The image is an STFT spectrogram (time versus frequency) of a rolling-element bearing's vibration signal. Determine the bearing's health state. Answer with exactly one of: normal, inner_race, outer_race, ball.
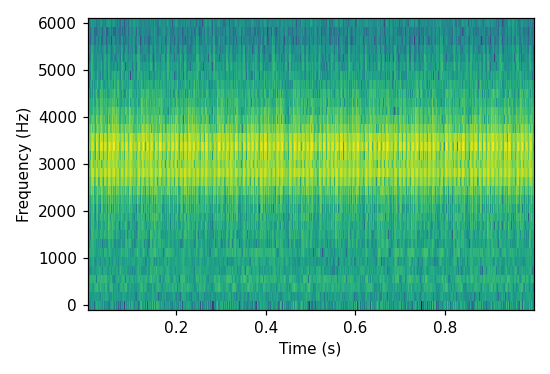
Answer: outer_race